Brain MRI, t2w sequence, axial 2D slice.
Patient: age 40, sex F, weight 78 kg, height 1.78 m
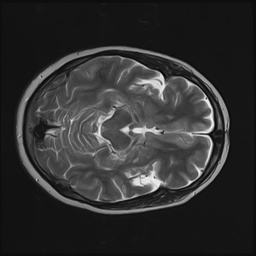